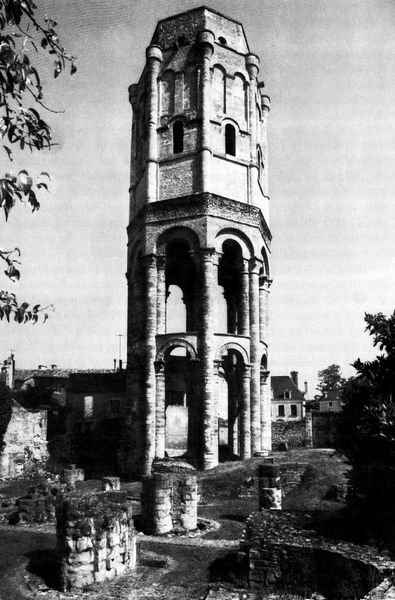
Titel: Abteikirche St.-Sauveur in Charroux (Touraine)
Standort: Charroux (EU - F)
Schlagwörter: baum, blätter, himmel, schwarz, säule, gras, häuser, kamin, turm, garten, dächer, fotografie, bögen, ruine, glockenturm, oktogon, achteck, zerfall, ausgrabung